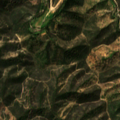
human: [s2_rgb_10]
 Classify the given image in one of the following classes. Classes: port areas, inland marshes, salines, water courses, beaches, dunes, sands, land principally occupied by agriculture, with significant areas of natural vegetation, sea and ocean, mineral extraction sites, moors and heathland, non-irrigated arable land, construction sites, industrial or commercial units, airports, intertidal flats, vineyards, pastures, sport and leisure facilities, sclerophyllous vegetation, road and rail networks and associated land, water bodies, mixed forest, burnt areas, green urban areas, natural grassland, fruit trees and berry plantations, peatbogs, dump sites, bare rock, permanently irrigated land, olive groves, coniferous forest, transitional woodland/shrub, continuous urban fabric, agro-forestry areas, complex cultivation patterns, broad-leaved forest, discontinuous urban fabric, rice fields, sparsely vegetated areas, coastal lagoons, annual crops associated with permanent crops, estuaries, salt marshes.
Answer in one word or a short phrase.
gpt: complex cultivation patterns, transitional woodland/shrub